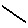
Label: line